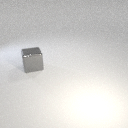
large gray metal cube